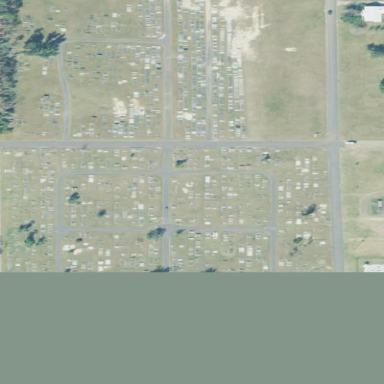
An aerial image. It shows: Cemetery.